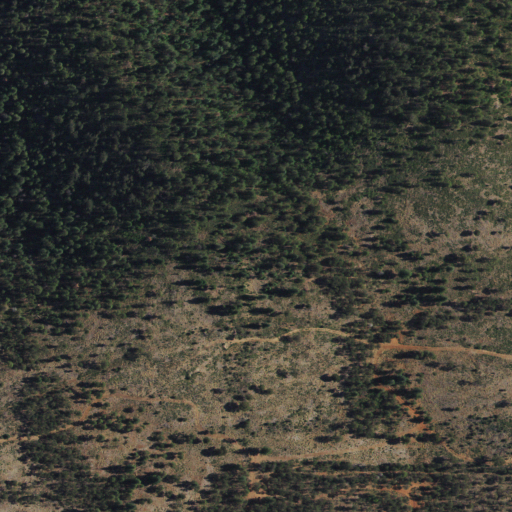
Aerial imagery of mountain in New Mexico named Denny Hill containing only evergreen forest